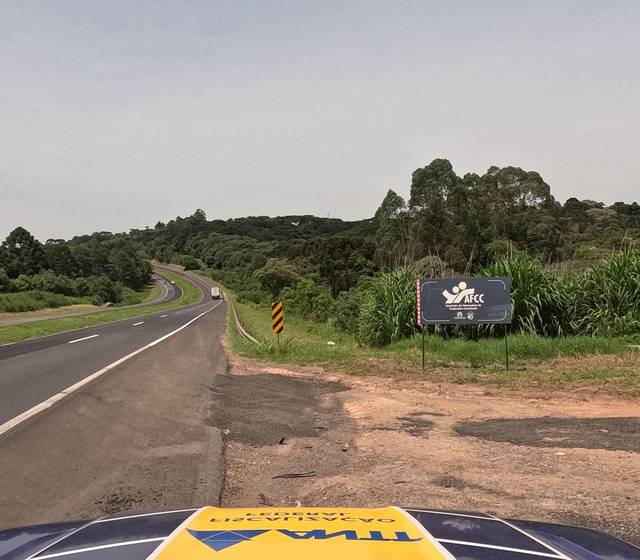
Region: Brazil
Coordinates: -24.756, -50.004